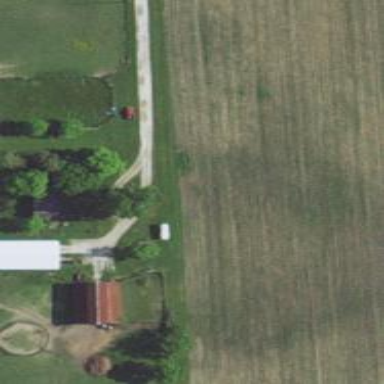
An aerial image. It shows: Driveway.